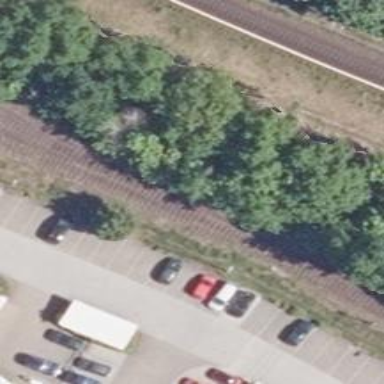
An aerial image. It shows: Railway switch.